Field crop: maize
Growth stage: 2
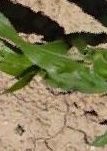
Species: maize